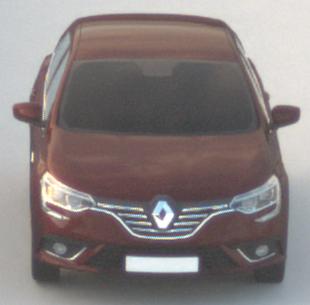
Make: Renault
Model: Mégane ENERGY TCe 100
Detailed model: Mégane (IV)
Model produced from: 2016/03
Model produced until: 2018/08
Doors: 5
Color: red
Road condition: dry road
Daytime: sunrise or sunset
Contrast: medium contrast